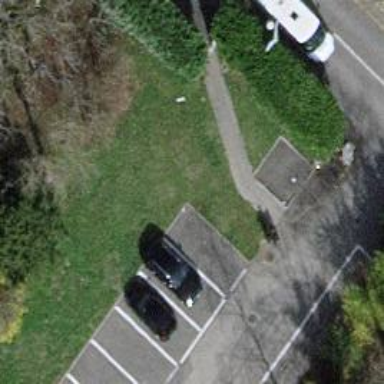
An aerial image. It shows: Footway with concrete surface.